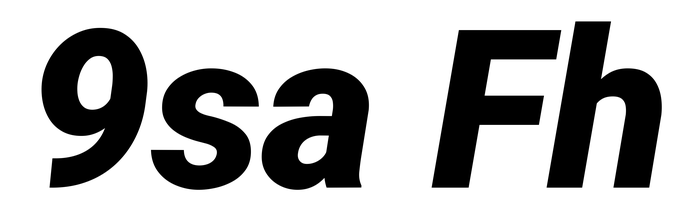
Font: Roboto-Italic_Black_Italic